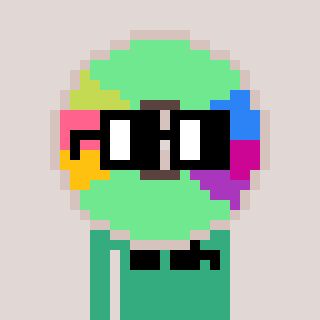
a pixel art character with square black glasses, a cd-shaped head and a teal-colored body on a warm background